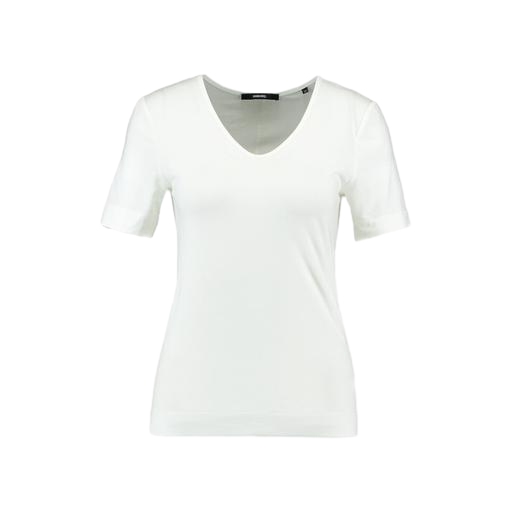
white v-neck t-shirt only macy, white pima t-shirt only macy, white slim-fit v-neck tee, white background